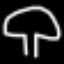
Label: mushroom